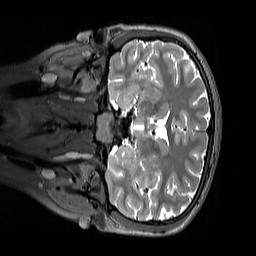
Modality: T2w
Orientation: coronal
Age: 11
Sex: female
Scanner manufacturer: siemens
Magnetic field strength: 3 T
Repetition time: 3.2 s
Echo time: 0.408 s